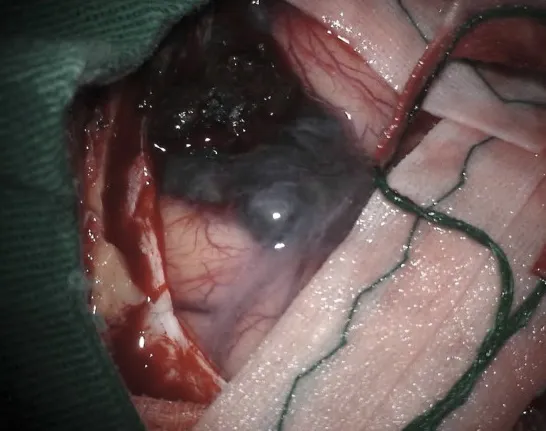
Intraoperative image showing a hyper-pigmented lesion.
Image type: medical_photograph (other_medical_photograph)